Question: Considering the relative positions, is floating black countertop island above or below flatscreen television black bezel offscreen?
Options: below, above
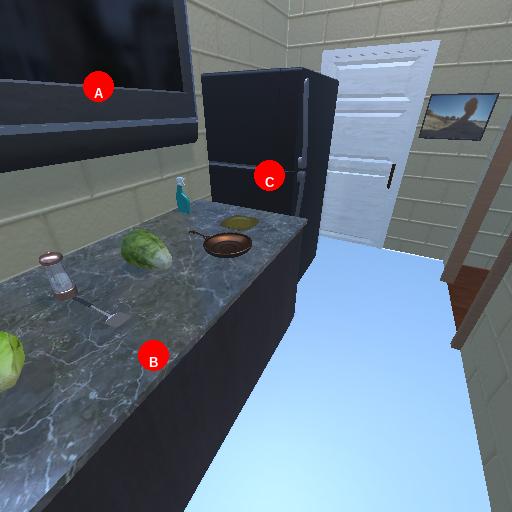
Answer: below